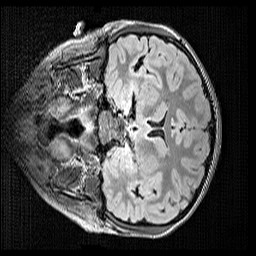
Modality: FLAIR
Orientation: coronal
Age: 11
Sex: female
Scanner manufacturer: siemens
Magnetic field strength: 3 T
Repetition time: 5 s
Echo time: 0.388 s